Question: I am getting images from server, images are large in size, I am displaying them in thumbnail manner in my app, but the images look like compressed and blur.
I am downloading them using lazy list method.

I have used Gallery and created its custom array adapter to show images.
Here is the XML of Gallery item
'''
<?xml version="1.0" encoding="utf-8"?>
<LinearLayout xmlns:android="http://schemas.android.com/apk/res/android"
android:layout_width="wrap_content"
android:layout_height="wrap_content"
android:layout_marginLeft="20dp"
android:layout_marginRight="20dp"
android:background="@drawable/galimagebg"
android:gravity="center_vertical|center_horizontal"
android:orientation="vertical" >
<ImageView
android:id="@+id/ivGal"
android:layout_width="250dp"
android:layout_height="200dp"
android:layout_margin="10dp"
/>
</LinearLayout>
'''
LAZY LIST VIEW CODE (the class which is doing the work)
'''
package imageutil;
import java.io.File;
import java.io.FileInputStream;
import java.io.FileNotFoundException;
import java.io.FileOutputStream;
import java.io.InputStream;
import java.io.OutputStream;
import java.net.HttpURLConnection;
import java.net.URL;
import java.util.Collections;
import java.util.Map;
import java.util.Stack;
import java.util.WeakHashMap;
import android.app.Activity;
import android.graphics.Bitmap;
import android.graphics.BitmapFactory;
import android.graphics.drawable.BitmapDrawable;
import android.graphics.drawable.Drawable;
import android.widget.ImageView;
public class ImageLoader {
MemoryCache memoryCache=new MemoryCache();
FileCache fileCache;
private Map<ImageView, String> imageViews=Collections.synchronizedMap(new WeakHashMap<ImageView, String>());
Activity activity;
public ImageLoader(Activity activity){
//Make the background thead low priority. This way it will not affect the UI performance
photoLoaderThread.setPriority(Thread.NORM_PRIORITY-1);
fileCache=new FileCache(activity);
this.activity = activity;
}
final int stub_id=R.drawable.loading;
public void DisplayImage(String url, Activity activity, ImageView imageView)
{
imageViews.put(imageView, url);
Bitmap bitmap=memoryCache.get(url);
if(bitmap!=null)
{
// imageView.setImageBitmap(bitmap);
Drawable drawable = new BitmapDrawable(bitmap);
// imageView.setBackgroundDrawable(drawable);
imageView.setImageDrawable(drawable);
// imageView.setScaleType(ScaleType.CENTER);
}
else
{
queuePhoto(url, activity, imageView);
imageView.setImageResource(stub_id);
}
}
private void queuePhoto(String url, Activity activity, ImageView imageView)
{
//This ImageView may be used for other images before. So there may be some old tasks in the queue. We need to discard them.
photosQueue.Clean(imageView);
PhotoToLoad p=new PhotoToLoad(url, imageView);
synchronized(photosQueue.photosToLoad){
photosQueue.photosToLoad.push(p);
photosQueue.photosToLoad.notifyAll();
}
//start thread if it's not started yet
if(photoLoaderThread.getState()==Thread.State.NEW)
photoLoaderThread.start();
}
private Bitmap getBitmap(String url)
{
File f=fileCache.getFile(url);
//from SD cache
Bitmap b = decodeFile(f);
if(b!=null)
return b;
//from web
try {
Bitmap bitmap=null;
URL imageUrl = new URL(url);
HttpURLConnection conn = (HttpURLConnection)imageUrl.openConnection();
conn.setConnectTimeout(30000);
conn.setReadTimeout(30000);
InputStream is=conn.getInputStream();
OutputStream os = new FileOutputStream(f);
Utils.CopyStream(is, os);
os.close();
bitmap = decodeFile(f);
return bitmap;
} catch (Exception ex){
ex.printStackTrace();
return null;
}
}
//decodes image and scales it to reduce memory consumption
private Bitmap decodeFile(File f){
try {
//decode image size
BitmapFactory.Options o = new BitmapFactory.Options();
o.inJustDecodeBounds = true;
BitmapFactory.decodeStream(new FileInputStream(f),null,o);
//Find the correct scale value. It should be the power of 2.
final int REQUIRED_SIZE=70;
int width_tmp=o.outWidth, height_tmp=o.outHeight;
int scale=1;
while(true){
if(width_tmp/2<REQUIRED_SIZE || height_tmp/2<REQUIRED_SIZE)
break;
width_tmp/=2;
height_tmp/=2;
scale*=2;
}
//decode with inSampleSize
BitmapFactory.Options o2 = new BitmapFactory.Options();
o2.inSampleSize=scale;
return BitmapFactory.decodeStream(new FileInputStream(f), null, o2);
} catch (FileNotFoundException e) {}
return null;
}
//Task for the queue
private class PhotoToLoad
{
public String url;
public ImageView imageView;
public PhotoToLoad(String u, ImageView i){
url=u;
imageView=i;
}
}
PhotosQueue photosQueue=new PhotosQueue();
public void stopThread()
{
photoLoaderThread.interrupt();
}
//stores list of photos to download
class PhotosQueue
{
private Stack<PhotoToLoad> photosToLoad=new Stack<PhotoToLoad>();
//removes all instances of this ImageView
public void Clean(ImageView image)
{
for(int j=0 ;j<photosToLoad.size();){
if(photosToLoad.get(j).imageView==image)
photosToLoad.remove(j);
else
++j;
}
}
}
class PhotosLoader extends Thread {
public void run() {
try {
while(true)
{
//thread waits until there are any images to load in the queue
if(photosQueue.photosToLoad.size()==0)
synchronized(photosQueue.photosToLoad){
photosQueue.photosToLoad.wait();
}
if(photosQueue.photosToLoad.size()!=0)
{
PhotoToLoad photoToLoad;
synchronized(photosQueue.photosToLoad){
photoToLoad=photosQueue.photosToLoad.pop();
}
Bitmap bmp=getBitmap(photoToLoad.url);
memoryCache.put(photoToLoad.url, bmp);
String tag=imageViews.get(photoToLoad.imageView);
if(tag!=null && tag.equals(photoToLoad.url)){
BitmapDisplayer bd=new BitmapDisplayer(bmp, photoToLoad.imageView);
// Activity a = (Activity)photoToLoad.imageView.getContext();
activity.runOnUiThread(bd);
}
}
if(Thread.interrupted())
break;
}
} catch (InterruptedException e) {
//allow thread to exit
}
}
}
PhotosLoader photoLoaderThread=new PhotosLoader();
//Used to display bitmap in the UI thread
class BitmapDisplayer implements Runnable
{
Bitmap bitmap;
ImageView imageView;
public BitmapDisplayer(Bitmap b, ImageView i){bitmap=b;imageView=i;}
public void run()
{
if(bitmap!=null)
imageView.setImageBitmap(bitmap);
else
imageView.setImageResource(stub_id);
}
}
public void clearCache() {
memoryCache.clear();
fileCache.clear();
}
}
'''
Is it possible to make images look better and not blur. I have also doen SCALE TYPE to FIT XY, but they get stretched and more blur.
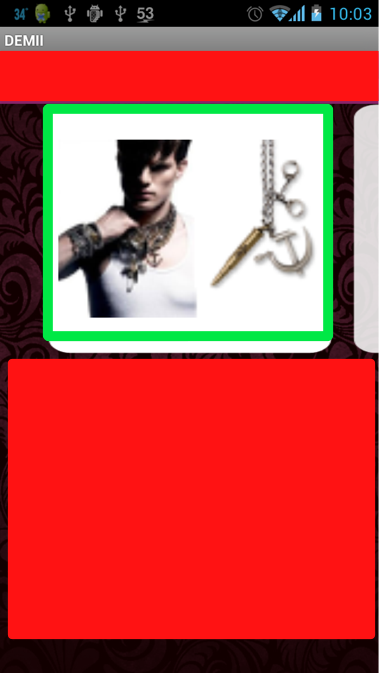
Answer: It sounds like your problem is that you're downsampling too much:
'''
final int REQUIRED_SIZE=70;
'''
That means that you want an image 70px wide, but that should adjust to your device. You set 250 dp as the target size of the ImageView, you should use the same value to figure out the size of the image.